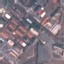
Label: Industrial